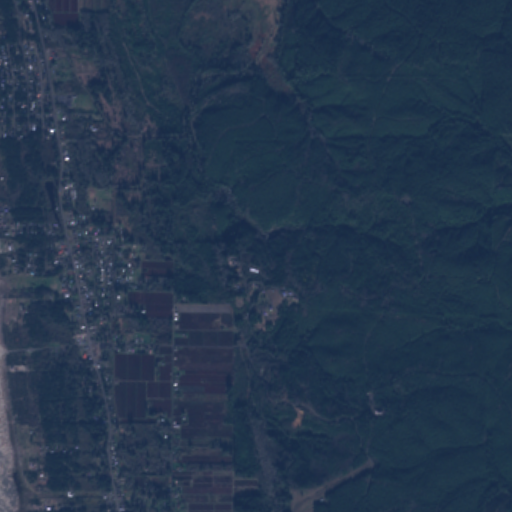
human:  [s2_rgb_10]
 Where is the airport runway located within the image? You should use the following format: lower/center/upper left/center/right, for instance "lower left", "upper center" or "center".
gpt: The airport runway is located in the lower right of the image.
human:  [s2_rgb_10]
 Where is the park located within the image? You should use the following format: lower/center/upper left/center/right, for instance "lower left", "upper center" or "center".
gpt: The park is located in the lower left of the image.
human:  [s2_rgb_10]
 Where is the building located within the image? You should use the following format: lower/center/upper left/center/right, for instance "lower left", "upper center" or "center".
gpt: The building is located in the lower center of the image.
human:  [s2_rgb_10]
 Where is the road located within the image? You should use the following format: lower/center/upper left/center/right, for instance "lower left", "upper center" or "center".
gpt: There is no road in the image.